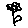
Label: flower